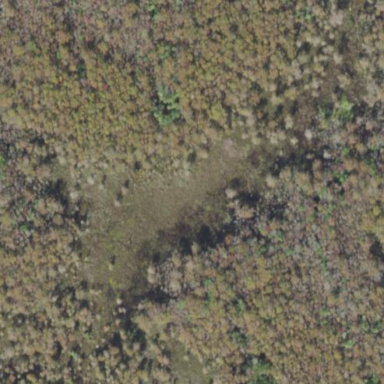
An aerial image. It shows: Marshy wetland area.